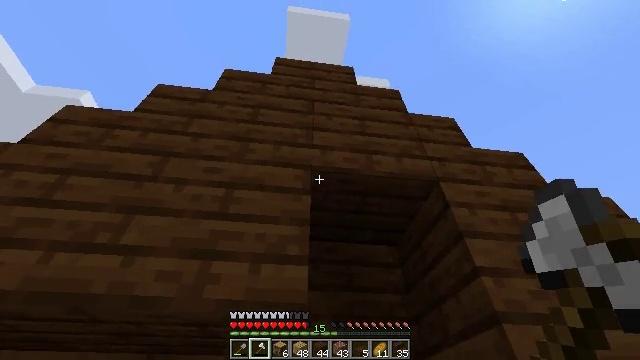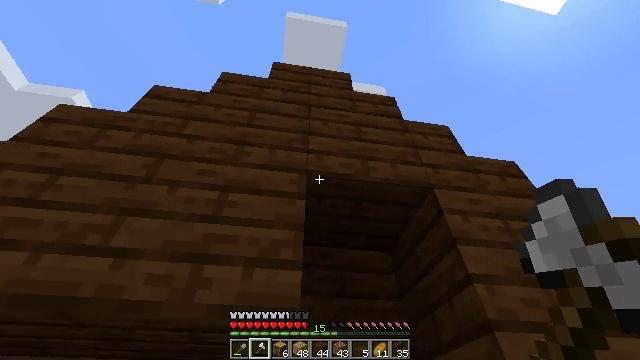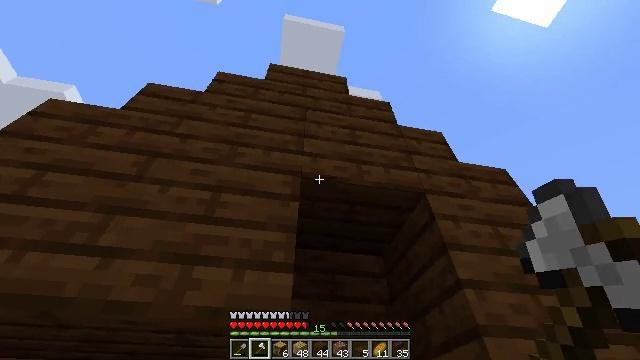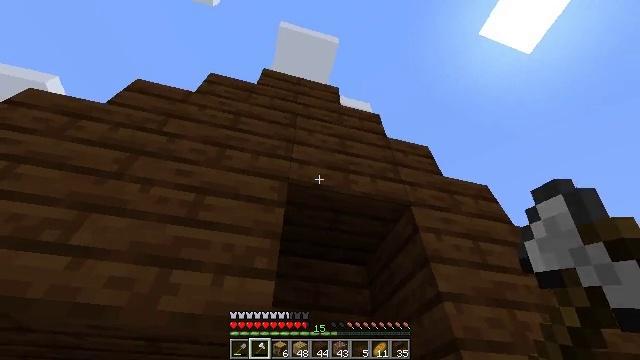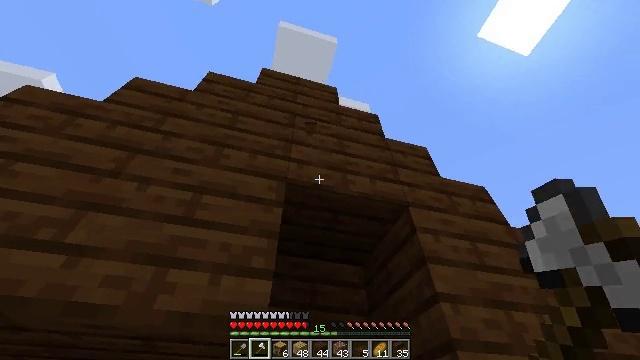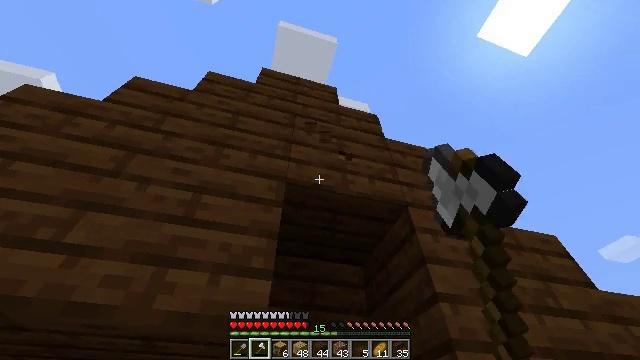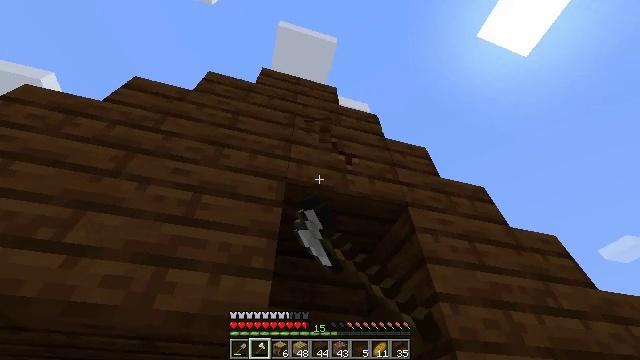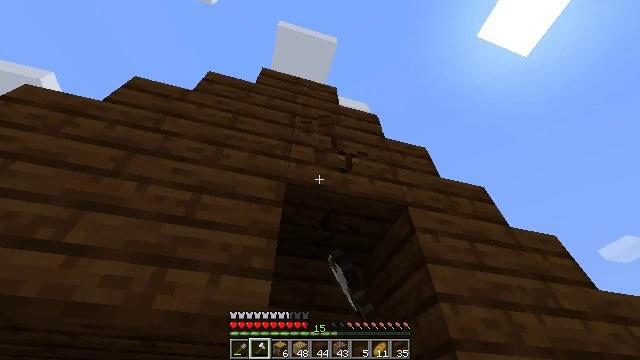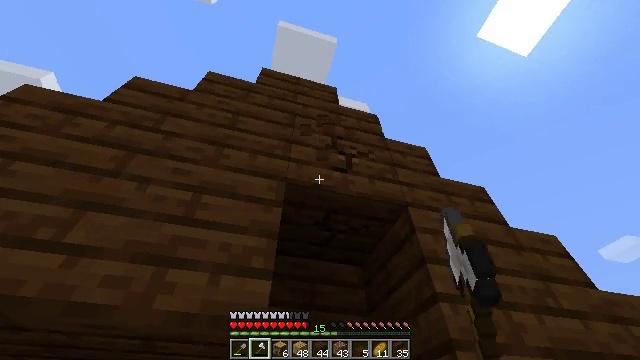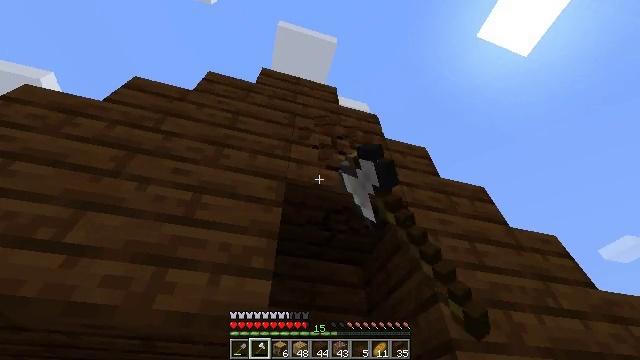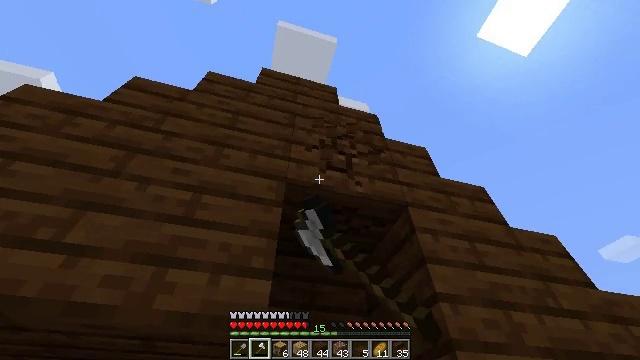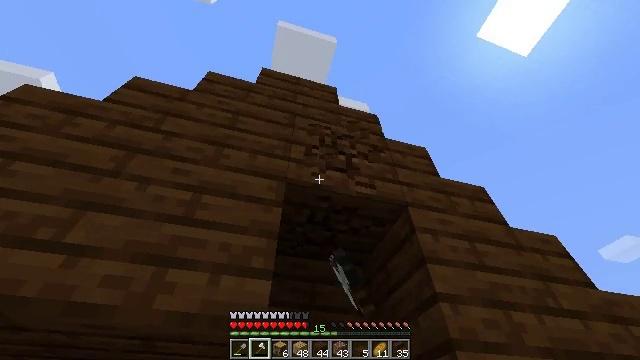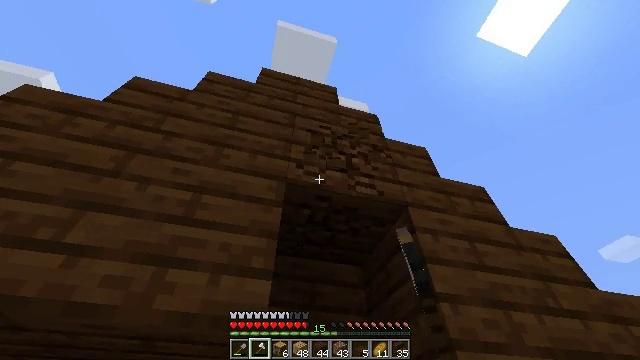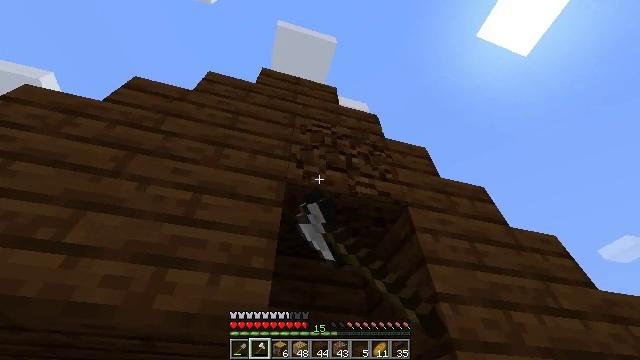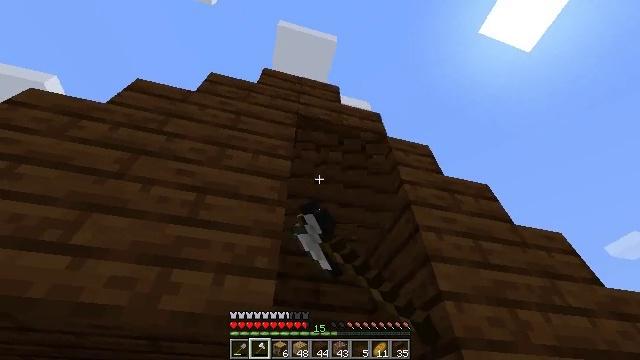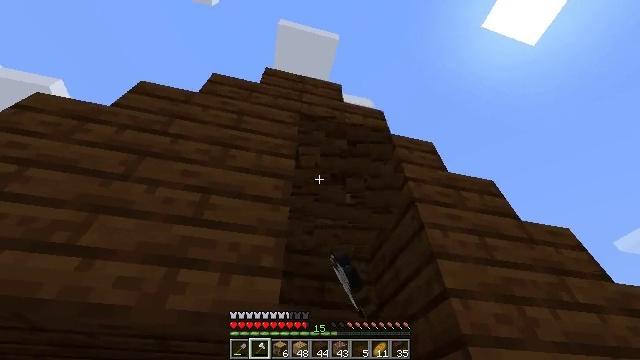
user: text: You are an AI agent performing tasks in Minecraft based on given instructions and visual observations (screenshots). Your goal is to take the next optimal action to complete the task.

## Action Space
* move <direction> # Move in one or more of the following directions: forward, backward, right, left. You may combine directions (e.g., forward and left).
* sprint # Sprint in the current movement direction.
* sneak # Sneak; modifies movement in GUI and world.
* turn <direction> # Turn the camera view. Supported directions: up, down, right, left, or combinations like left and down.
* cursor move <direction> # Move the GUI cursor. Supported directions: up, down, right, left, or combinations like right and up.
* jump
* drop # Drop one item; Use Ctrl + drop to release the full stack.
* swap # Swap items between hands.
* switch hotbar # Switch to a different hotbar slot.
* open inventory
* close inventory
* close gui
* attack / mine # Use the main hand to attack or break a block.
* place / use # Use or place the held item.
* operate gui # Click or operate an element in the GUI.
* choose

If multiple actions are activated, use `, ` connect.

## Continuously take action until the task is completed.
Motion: motion action
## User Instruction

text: Attack the dark oak planks to recycle them.
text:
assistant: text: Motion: turn right and up
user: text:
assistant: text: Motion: turn right
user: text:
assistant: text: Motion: turn right and up
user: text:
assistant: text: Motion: attack / mine
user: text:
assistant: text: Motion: attack / mine
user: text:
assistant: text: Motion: attack / mine
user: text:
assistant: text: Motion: attack / mine
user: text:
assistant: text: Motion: attack / mine
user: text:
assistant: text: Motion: attack / mine
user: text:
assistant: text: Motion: attack / mine
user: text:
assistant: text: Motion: attack / mine
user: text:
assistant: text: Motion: attack / mine
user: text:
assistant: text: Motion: attack / mine
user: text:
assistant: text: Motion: attack / mine
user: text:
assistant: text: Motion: turn left, attack / mine
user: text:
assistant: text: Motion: attack / mine
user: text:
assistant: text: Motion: attack / mine
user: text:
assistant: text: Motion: turn left, attack / mine
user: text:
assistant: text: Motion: turn left, attack / mine
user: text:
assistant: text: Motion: turn left
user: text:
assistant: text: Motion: no_op
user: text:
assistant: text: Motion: turn left
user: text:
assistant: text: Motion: no_op
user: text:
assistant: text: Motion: attack / mine
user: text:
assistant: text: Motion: attack / mine
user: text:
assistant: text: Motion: attack / mine
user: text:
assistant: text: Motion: attack / mine
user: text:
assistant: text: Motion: attack / mine
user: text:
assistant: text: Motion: attack / mine
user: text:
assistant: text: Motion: attack / mine